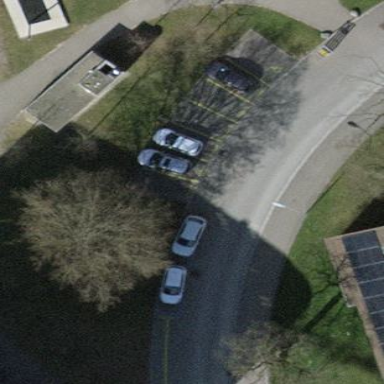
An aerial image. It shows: Parking lane area.